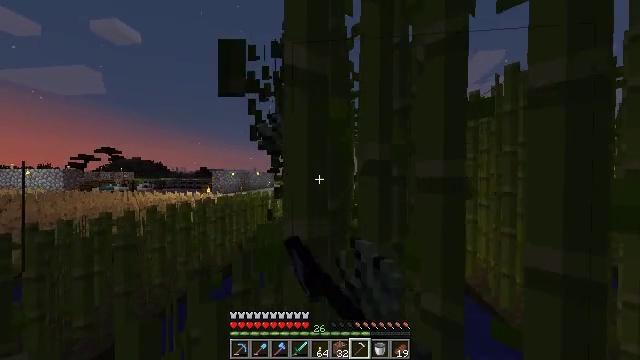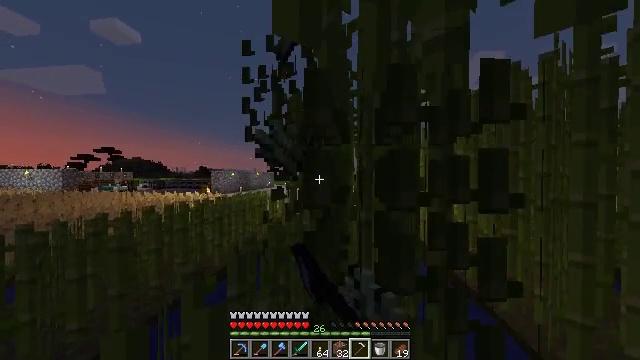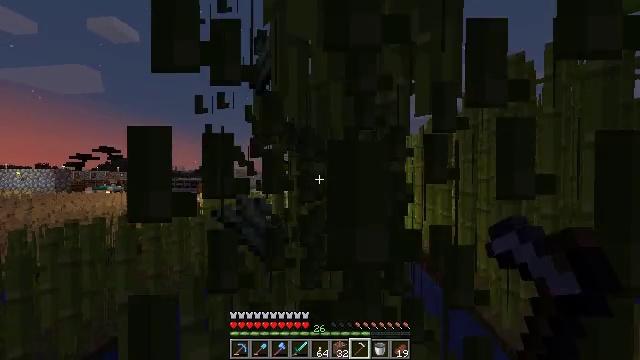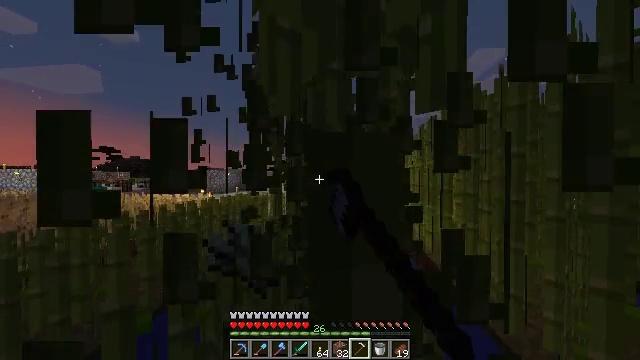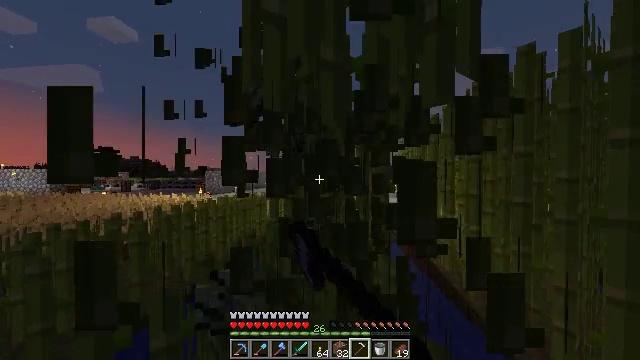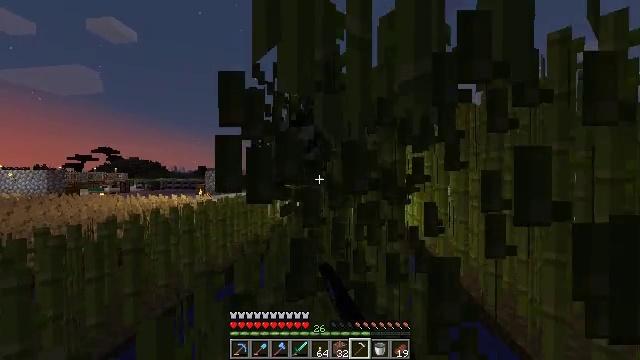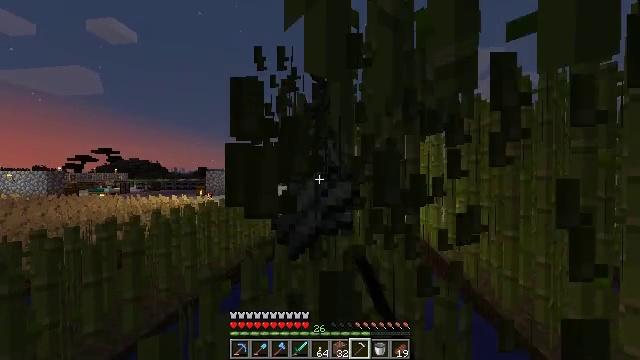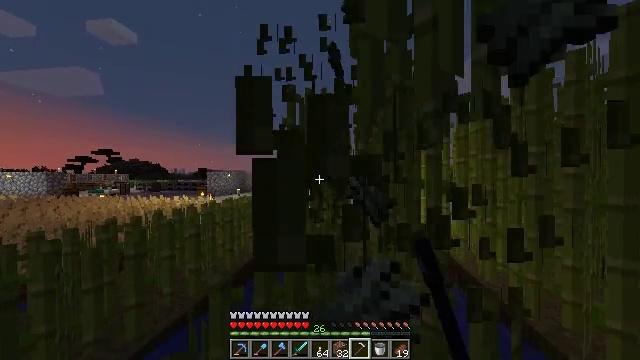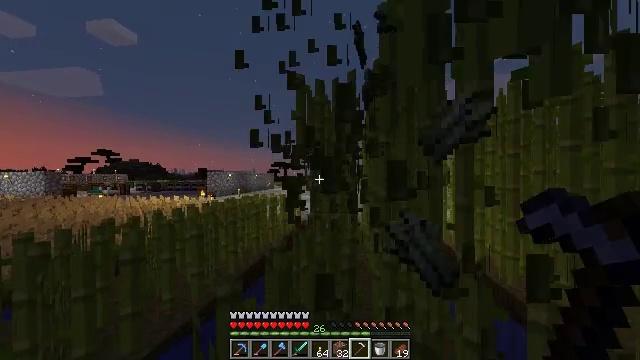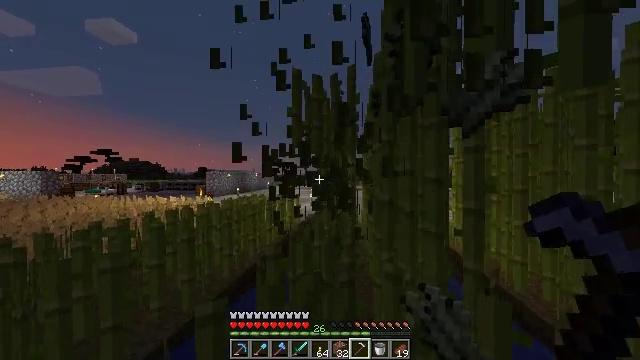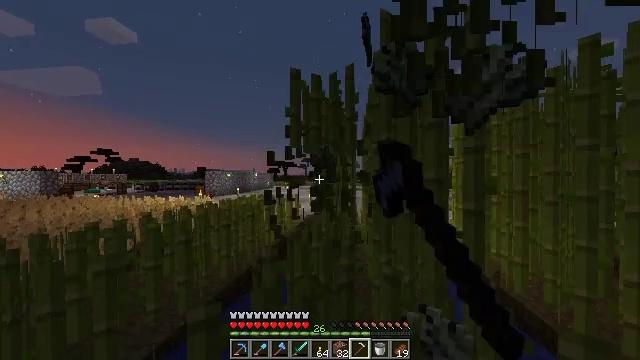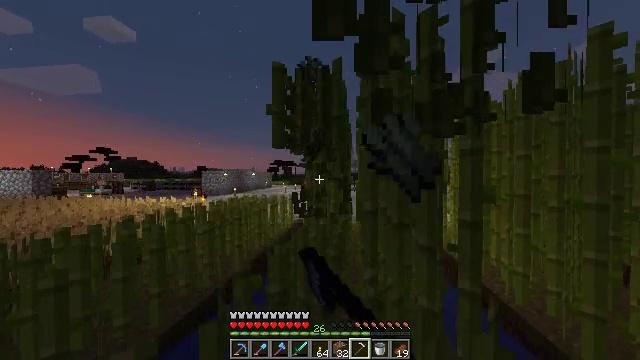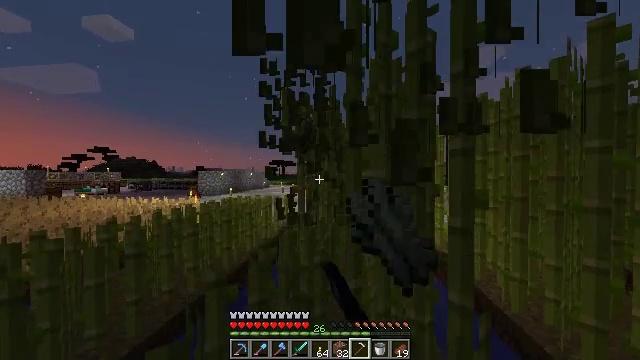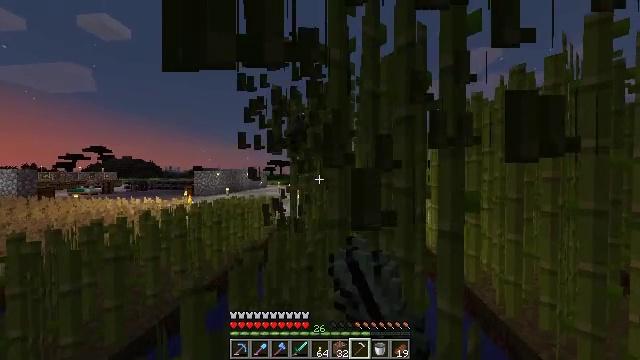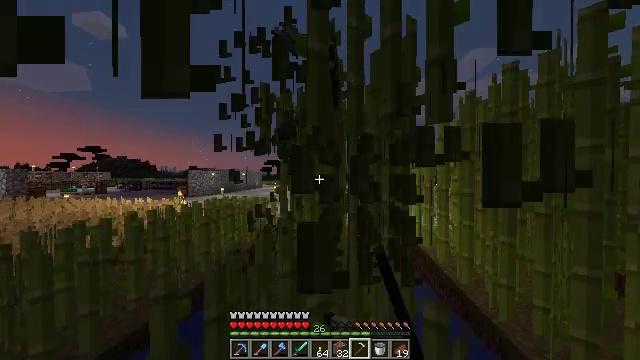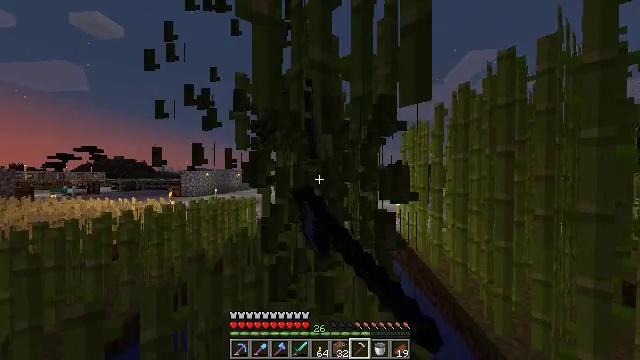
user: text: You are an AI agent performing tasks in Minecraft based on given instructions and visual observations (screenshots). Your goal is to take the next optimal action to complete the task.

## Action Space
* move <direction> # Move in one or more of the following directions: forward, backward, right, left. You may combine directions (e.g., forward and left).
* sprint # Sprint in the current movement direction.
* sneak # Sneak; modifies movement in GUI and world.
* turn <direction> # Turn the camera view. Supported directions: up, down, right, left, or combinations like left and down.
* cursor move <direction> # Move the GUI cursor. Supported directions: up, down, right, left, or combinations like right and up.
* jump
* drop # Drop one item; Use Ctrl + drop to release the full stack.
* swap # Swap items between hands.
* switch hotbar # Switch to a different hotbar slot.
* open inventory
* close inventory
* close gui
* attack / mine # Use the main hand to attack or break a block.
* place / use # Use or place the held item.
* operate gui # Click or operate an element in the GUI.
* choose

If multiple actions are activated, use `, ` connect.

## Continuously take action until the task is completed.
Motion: motion action
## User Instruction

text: Mine the sugar cane near rivers.
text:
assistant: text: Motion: move forward and move right, attack / mine
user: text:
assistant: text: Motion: move forward and move right, attack / mine
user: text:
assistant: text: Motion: move forward, attack / mine
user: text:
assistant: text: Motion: move forward and move left, attack / mine
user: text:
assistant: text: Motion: move forward and move left, attack / mine
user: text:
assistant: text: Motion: move forward and move left, attack / mine
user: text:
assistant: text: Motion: move forward and move left, attack / mine
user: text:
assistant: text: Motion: move forward, attack / mine
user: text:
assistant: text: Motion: move forward and move right, attack / mine
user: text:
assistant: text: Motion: move forward and move right, attack / mine
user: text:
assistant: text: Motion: move forward and move right, attack / mine
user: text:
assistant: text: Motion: move forward and move right, attack / mine
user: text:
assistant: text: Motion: move forward and move right, attack / mine
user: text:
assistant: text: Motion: move forward and move right, attack / mine
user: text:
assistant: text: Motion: move forward, attack / mine
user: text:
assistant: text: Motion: move forward, attack / mine
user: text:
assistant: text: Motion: move forward, attack / mine
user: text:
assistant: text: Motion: move forward and move left, attack / mine
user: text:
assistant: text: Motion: move forward and move left, attack / mine
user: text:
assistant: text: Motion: move forward and move left, attack / mine
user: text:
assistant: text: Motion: move forward and move left, attack / mine
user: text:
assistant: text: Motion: move forward and move right, attack / mine
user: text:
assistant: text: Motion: move forward and move right, attack / mine
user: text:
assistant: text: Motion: move forward and move right, attack / mine
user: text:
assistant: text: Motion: move forward and move right, attack / mine
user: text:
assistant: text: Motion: move forward and move left, attack / mine
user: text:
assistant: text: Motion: move forward and move left, attack / mine
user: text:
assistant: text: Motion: move forward and move left, attack / mine
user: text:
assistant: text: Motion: move forward and move left, attack / mine
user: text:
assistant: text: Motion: move forward and move right, attack / mine